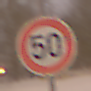
Verkehrszeichen: Geschwindigkeit50
Umgebung: Outdoor, Urban
Tageszeit: Night
Wetter: Overcast
Licht: Artificial
Jahreszeit: Winter
Kontrast: MediumContrast